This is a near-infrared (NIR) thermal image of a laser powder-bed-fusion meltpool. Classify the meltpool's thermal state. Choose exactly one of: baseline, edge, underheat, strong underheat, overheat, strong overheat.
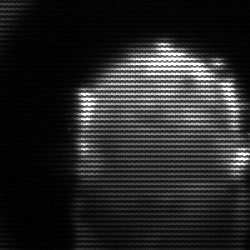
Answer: baseline